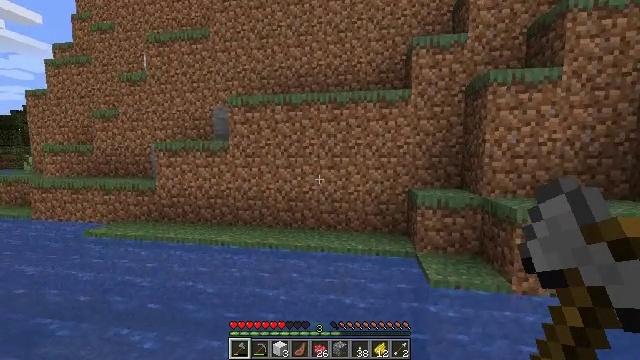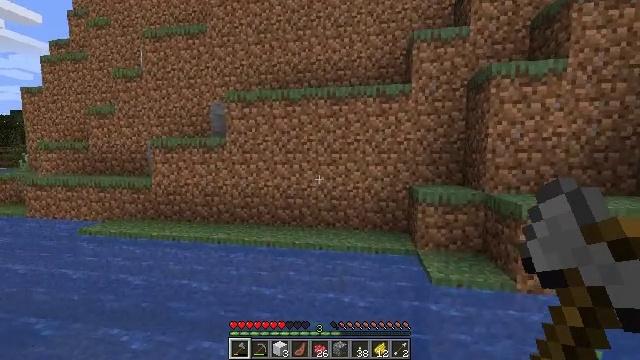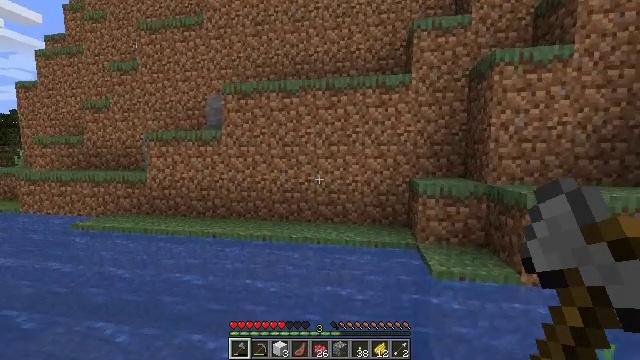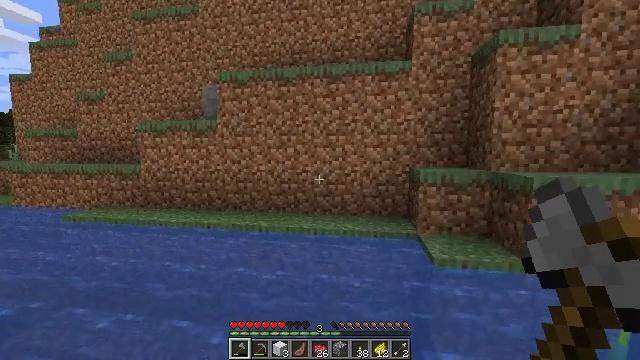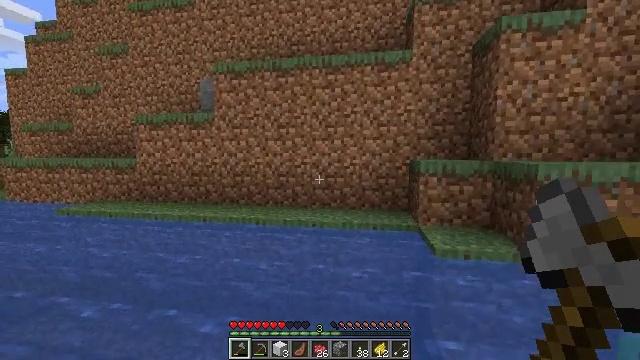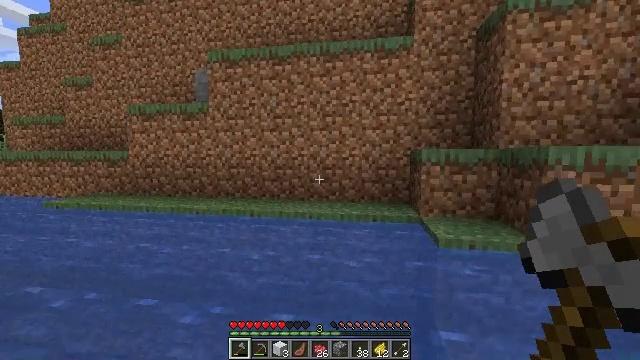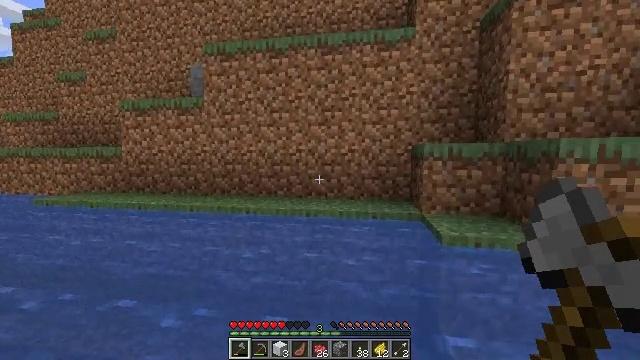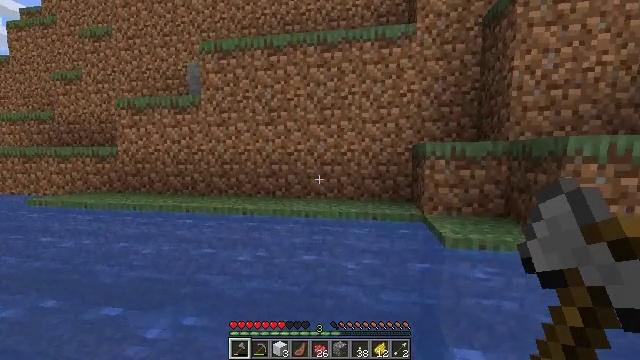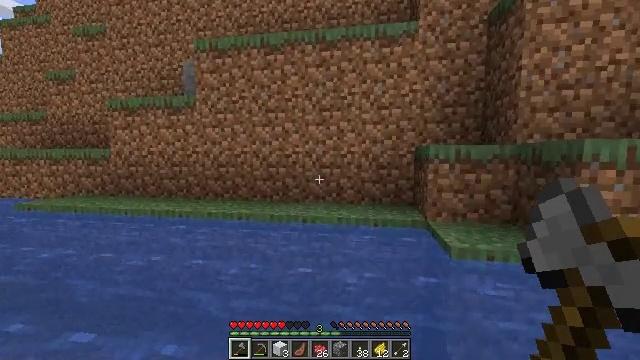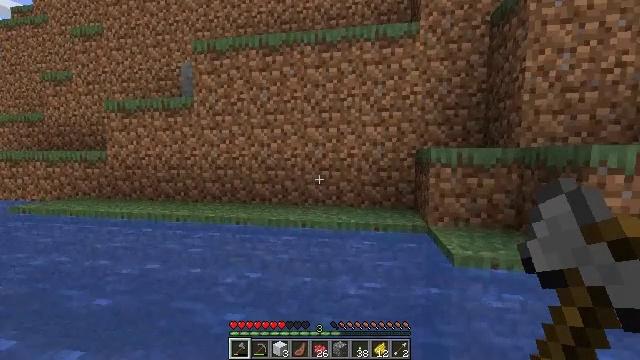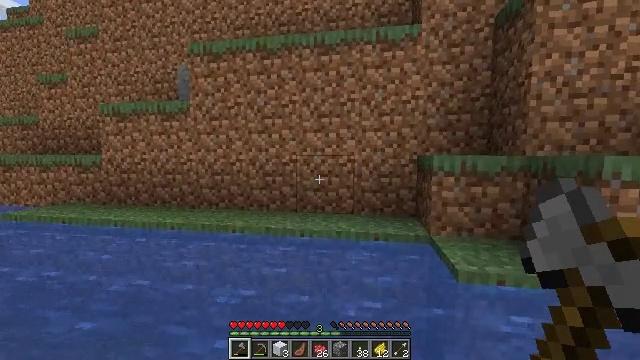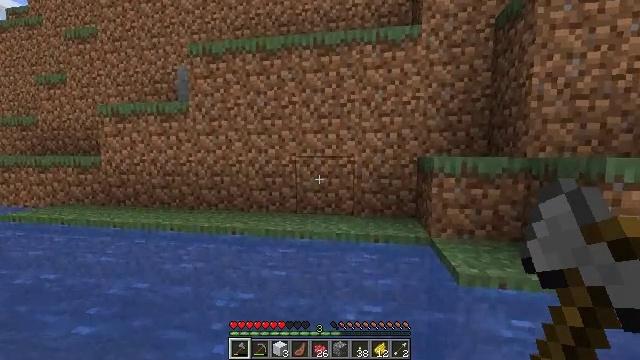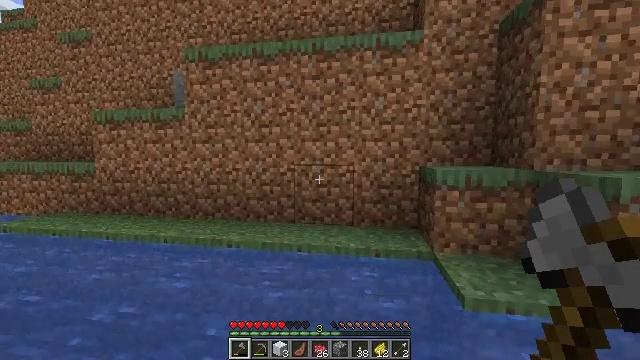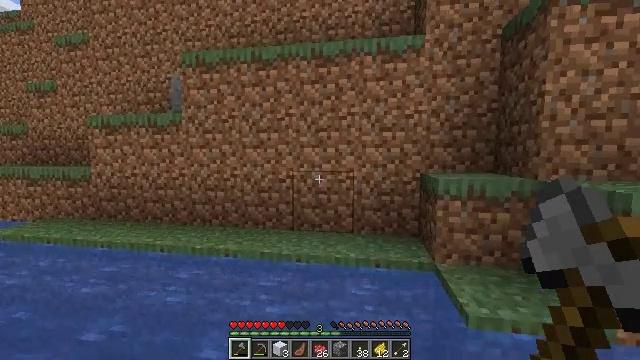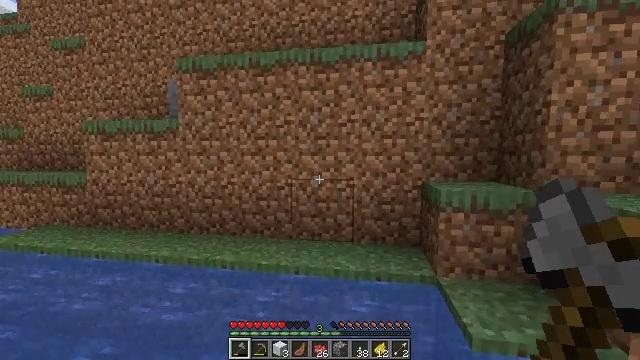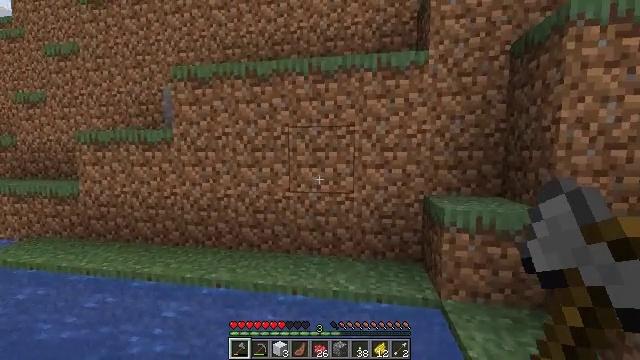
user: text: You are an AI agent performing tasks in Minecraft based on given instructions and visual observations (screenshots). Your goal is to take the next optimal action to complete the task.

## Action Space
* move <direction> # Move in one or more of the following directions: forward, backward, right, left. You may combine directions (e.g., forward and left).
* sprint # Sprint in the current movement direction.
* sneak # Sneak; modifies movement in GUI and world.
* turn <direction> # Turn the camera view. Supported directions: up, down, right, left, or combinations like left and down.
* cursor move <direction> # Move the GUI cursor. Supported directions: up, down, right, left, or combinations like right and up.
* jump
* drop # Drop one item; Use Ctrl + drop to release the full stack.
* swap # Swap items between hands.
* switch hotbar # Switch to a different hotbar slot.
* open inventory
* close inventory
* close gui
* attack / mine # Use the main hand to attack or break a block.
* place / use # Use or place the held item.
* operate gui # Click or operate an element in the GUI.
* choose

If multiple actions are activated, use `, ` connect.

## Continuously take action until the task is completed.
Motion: motion action
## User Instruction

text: Attack the torch to pick it up.
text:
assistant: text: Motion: move forward and move right, jump
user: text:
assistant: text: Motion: move forward and move right, jump
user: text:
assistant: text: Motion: move forward, jump
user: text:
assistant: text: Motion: move forward, jump
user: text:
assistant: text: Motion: move forward, jump
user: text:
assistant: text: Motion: move forward, jump
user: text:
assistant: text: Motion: move forward, jump
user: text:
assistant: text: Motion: move forward, jump
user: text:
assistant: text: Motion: move forward, jump
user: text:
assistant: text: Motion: move forward, jump
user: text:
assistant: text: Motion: move forward, jump
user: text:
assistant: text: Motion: move forward, jump
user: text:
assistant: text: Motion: move forward, jump
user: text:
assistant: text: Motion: move forward, jump
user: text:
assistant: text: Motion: move forward, jump
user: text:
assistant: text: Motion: move forward, jump
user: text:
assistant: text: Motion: move forward, jump
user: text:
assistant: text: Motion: move forward, jump
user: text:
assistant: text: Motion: move forward, jump
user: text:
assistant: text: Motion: move forward, jump
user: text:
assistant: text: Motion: move forward, jump
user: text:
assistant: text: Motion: move forward, jump
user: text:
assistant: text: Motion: move forward, jump
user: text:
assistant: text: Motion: move forward, jump
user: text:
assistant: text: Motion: move forward, jump
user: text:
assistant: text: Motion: move forward, jump
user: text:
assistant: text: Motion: move forward, jump
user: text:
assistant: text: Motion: move forward, jump
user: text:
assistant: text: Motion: move forward, turn right and down, jump
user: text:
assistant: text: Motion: move forward, turn right and down, jump